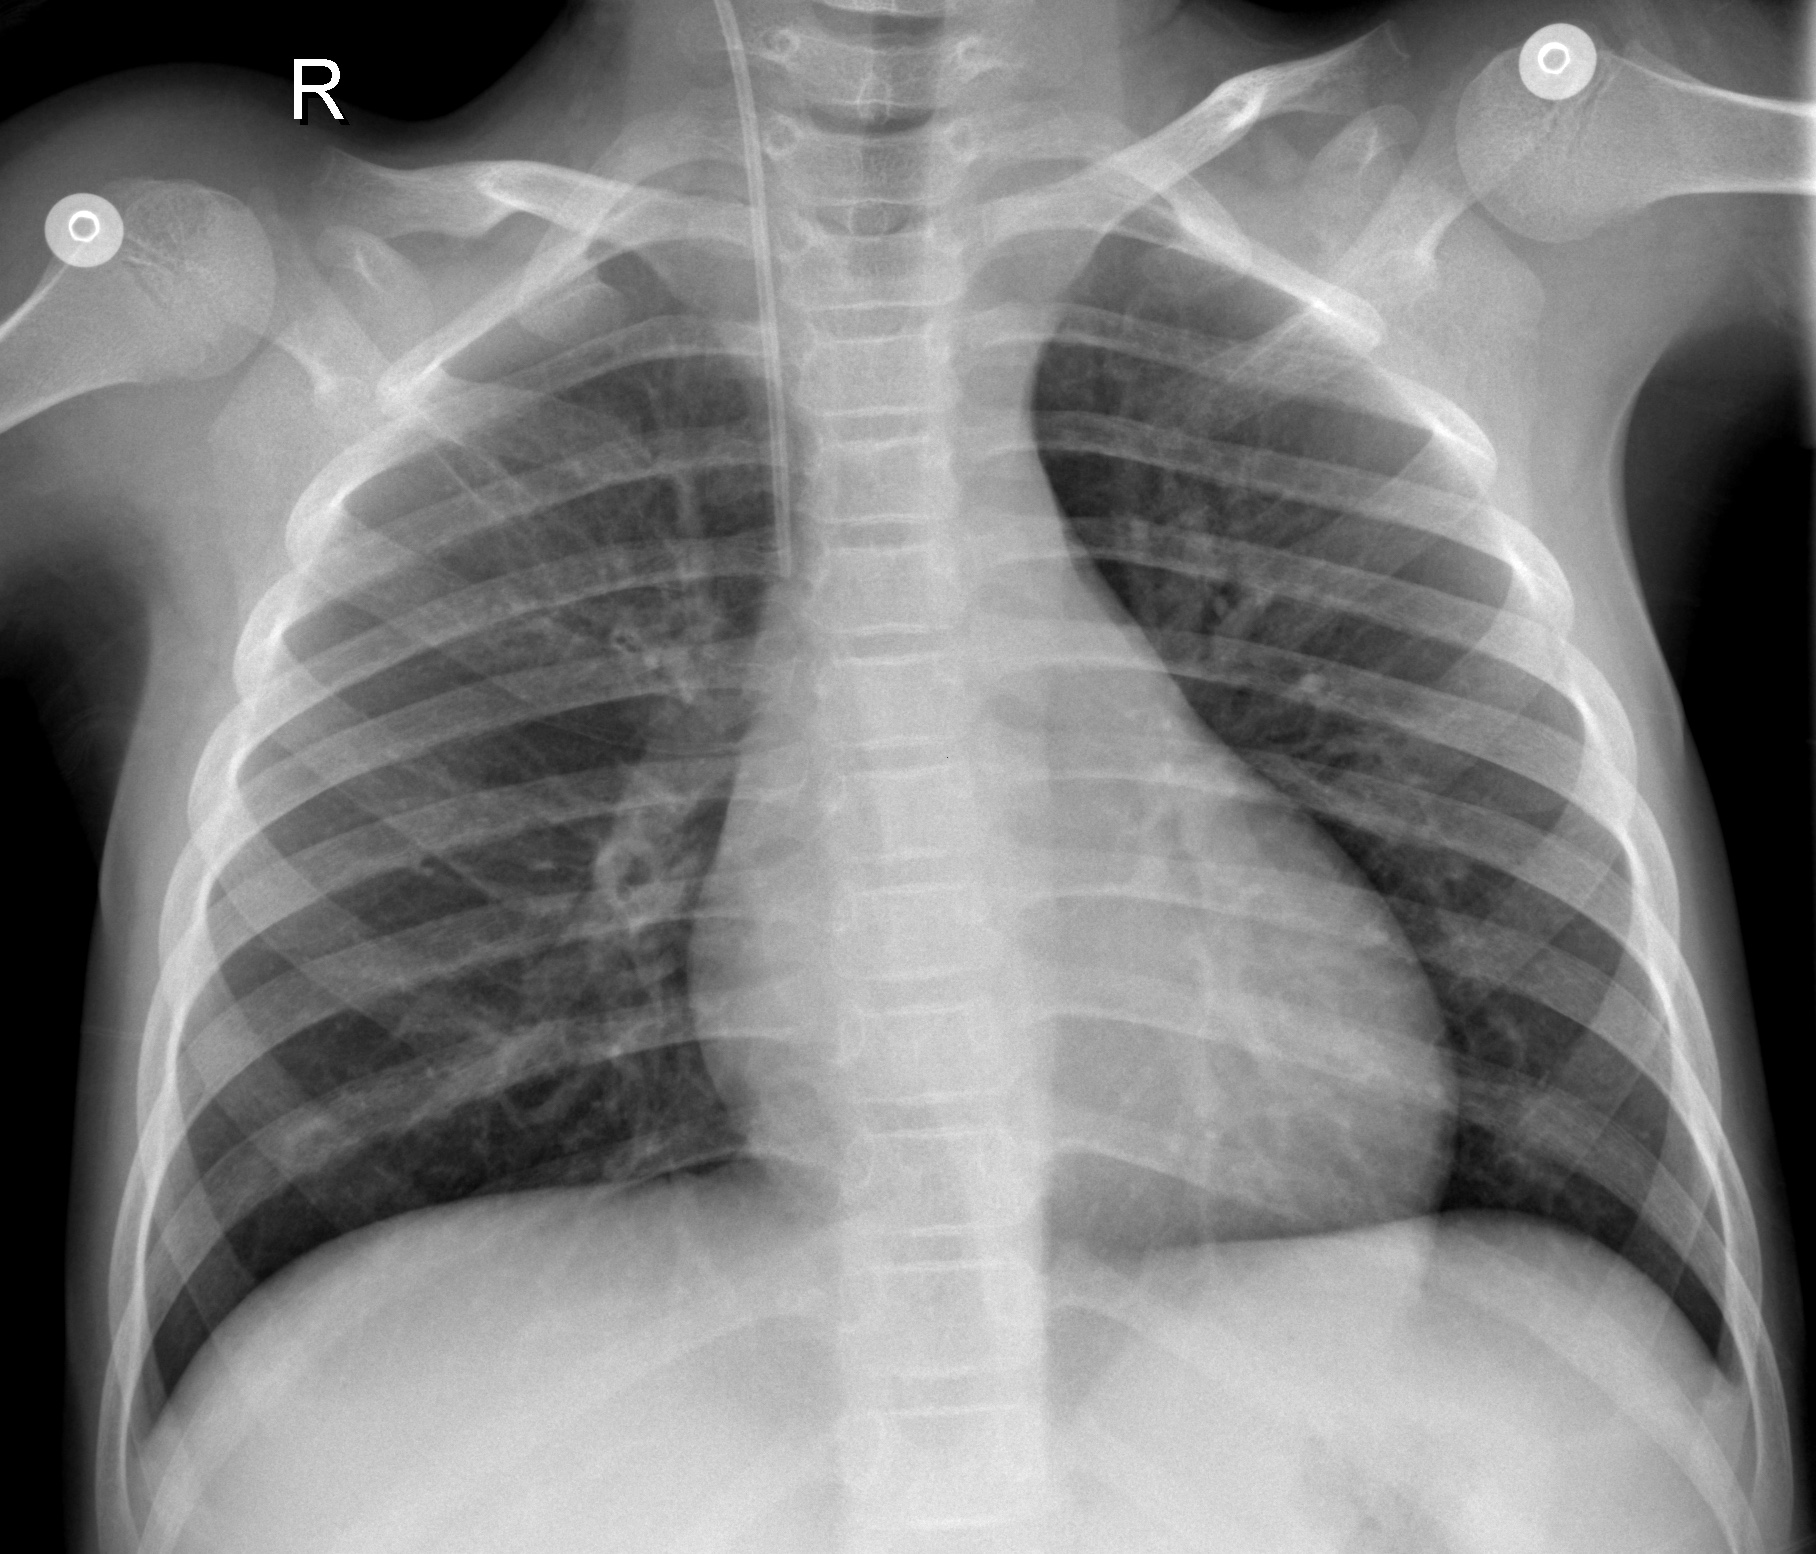
Diagnosis: NORMAL